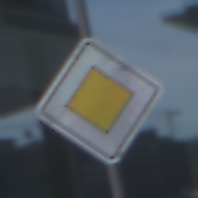
Verkehrszeichen: Vorfahrtsstrasse
Umgebung: Outdoor, Urban
Tageszeit: MorningAfternoon
Wetter: PartlyCloudy
Licht: Natural
Jahreszeit: NotSpecified
Kontrast: HighContrast